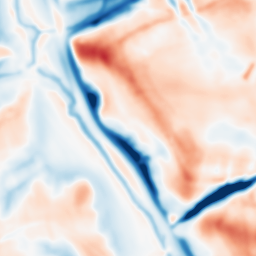
Category: multiscale
Decomposition family: dog_multiscale
Decomposition parameters: sigma_ratio: 1.6
n_scales: 4
base_sigma: 2
Upsampling method: linear_exact
Upsampling parameters: scale: 8
Upsampling scale: 8